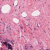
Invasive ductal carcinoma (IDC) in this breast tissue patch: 1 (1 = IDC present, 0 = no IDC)